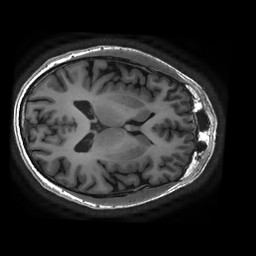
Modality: T1w
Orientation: axial
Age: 49
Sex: male
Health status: healthy
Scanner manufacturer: ge
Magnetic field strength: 3 T
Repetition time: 0.008244 s
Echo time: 0.003108 s